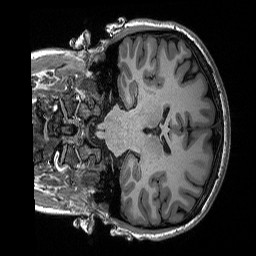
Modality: T1w
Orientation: coronal
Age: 18
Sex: female
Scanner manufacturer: siemens
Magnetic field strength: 3 T
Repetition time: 2.3 s
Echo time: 0.00298 s